Question: Simple Question,
I created an animation of the a sprite and I added a Bool to say that he can Attack. When this bool is true it allows him to attack, and move into the attack state. Can someone please give me the code to access that BOOL paramater that I have declared in Unity in C# please.

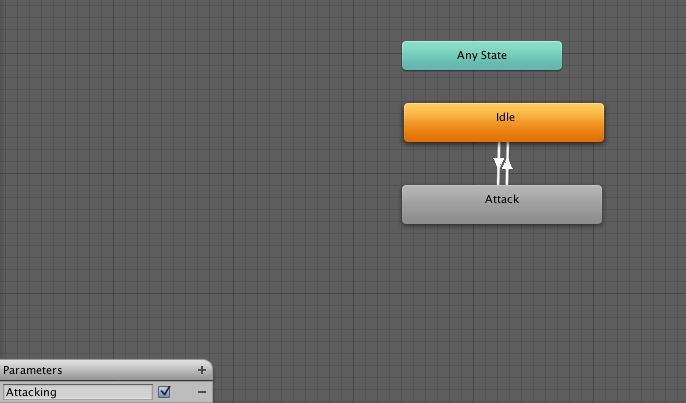
Answer: You can retrieve boolean Animator parameters by using the <URL> method.
'''
Animator animator;
void Start() {
animator = GetComponent<Animator>();
}
void Update() {
var attacking = animator.GetBool("Attacking");
}
'''